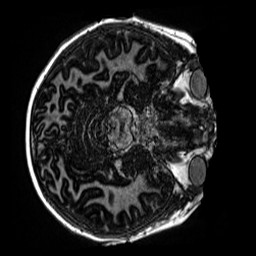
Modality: MP2RAGE
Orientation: axial
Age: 11
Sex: male
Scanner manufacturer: siemens
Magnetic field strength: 3 T
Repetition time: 4 s
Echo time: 0.00299 s